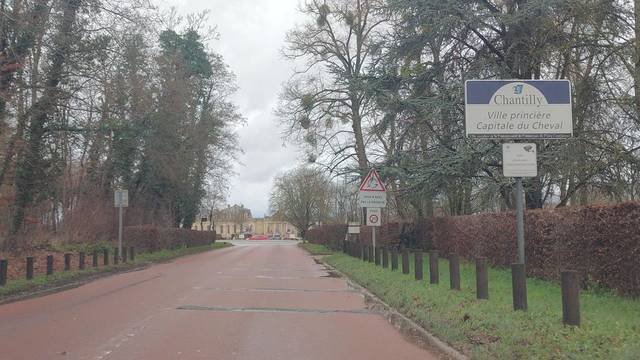
Region: France
Coordinates: 49.189, 2.485